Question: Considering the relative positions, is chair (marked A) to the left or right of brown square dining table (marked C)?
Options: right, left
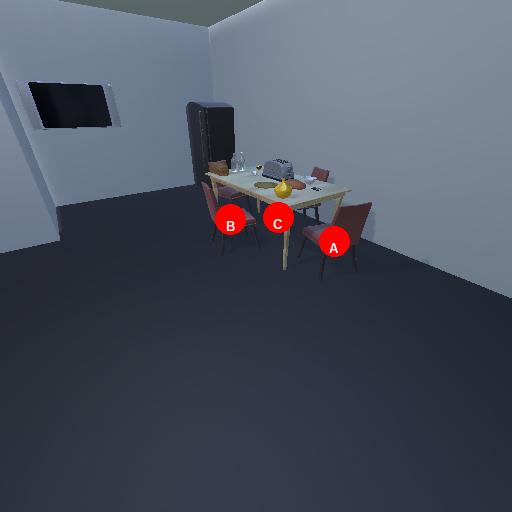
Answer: right